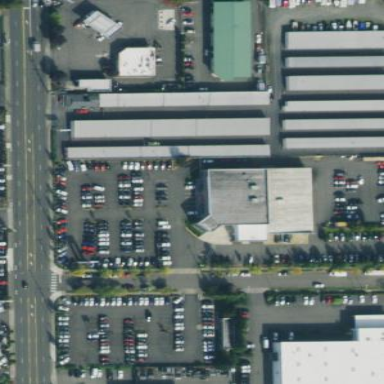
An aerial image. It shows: Commercial area with car shop.